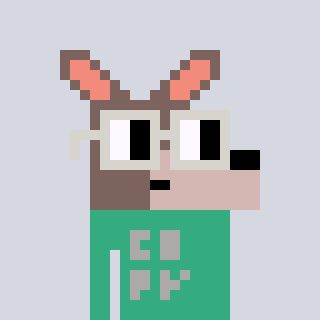
a pixel art character with square light gray glasses, a kangaroo-shaped head and a teal-colored body on a cool background